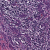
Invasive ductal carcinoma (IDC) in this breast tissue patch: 1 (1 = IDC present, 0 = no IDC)